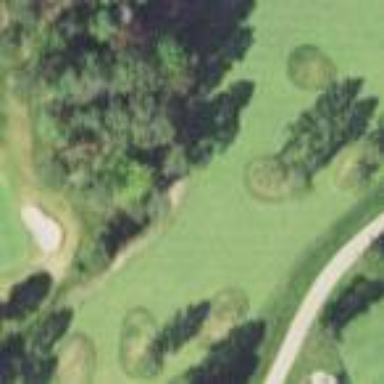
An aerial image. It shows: Golf green.